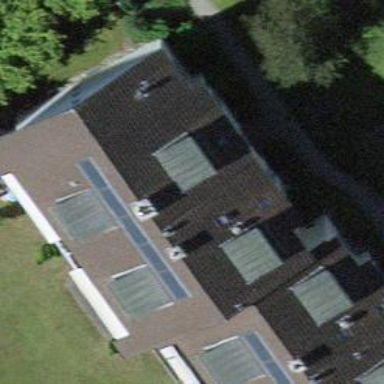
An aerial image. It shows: Solar power generator using photovoltaic panels.